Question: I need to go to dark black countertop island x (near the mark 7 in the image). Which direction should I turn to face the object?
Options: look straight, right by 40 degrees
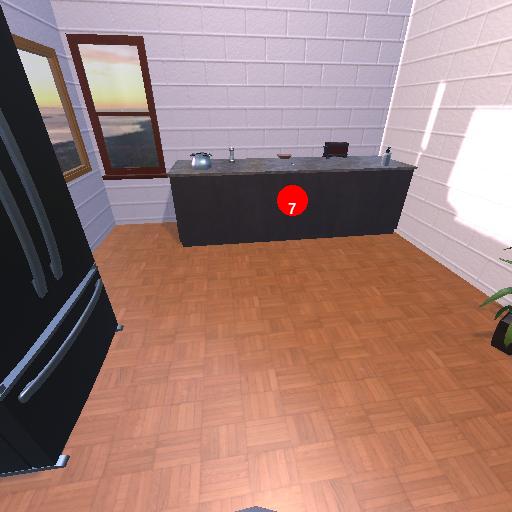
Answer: look straight